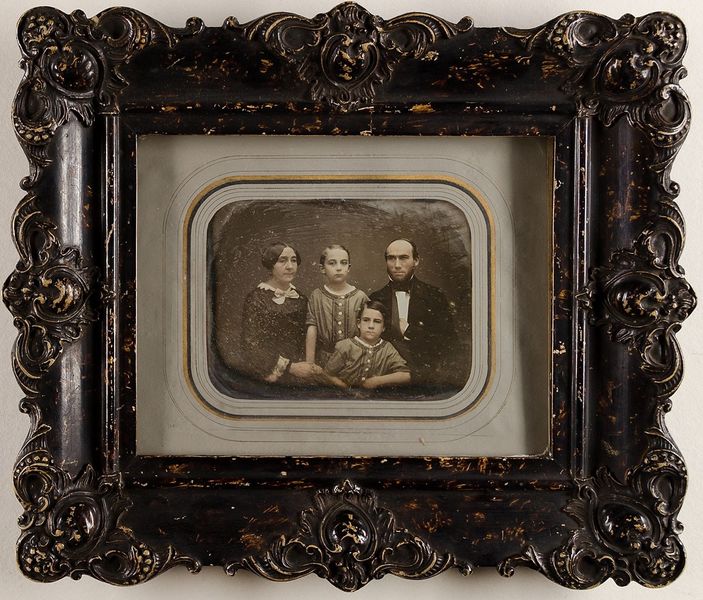
Titel: Theodor Ferdinand Borcherdt, seine Frau Louise, geb. v. Janinski und die Söhne Albert (1842-1908) und Julius (geb. 1843)
Künstler: Wilhelm Breuning
Standort: Hamburg
Institution: Museum für Kunst und Gewerbe Hamburg
Schlagwörter: mann, frau, gruppenportrait, figur, eltern, paar, person, junge, geschwister, foto, fotografie, photographie, photo, ehe, gerahmt, sohn, lichtbild, handkoloriert, daguerreotypie, historische, bildwerke, angewandte und bildende kunst, hessische systematik, persönlichkeit, porträtfotografie, porträtphotographie, gruppenporträt, verheiratetes paar, matrimonium, ehestand, handkolorierung